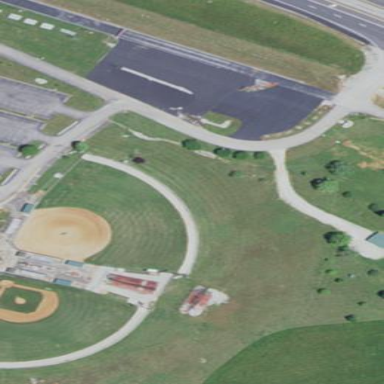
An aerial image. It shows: Baseball/softball pitch for leisure and sports activities.